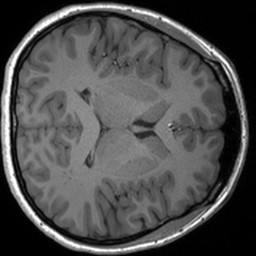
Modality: T1w
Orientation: axial
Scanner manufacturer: siemens
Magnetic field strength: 3 T
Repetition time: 1.54 s
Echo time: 0.00234 s